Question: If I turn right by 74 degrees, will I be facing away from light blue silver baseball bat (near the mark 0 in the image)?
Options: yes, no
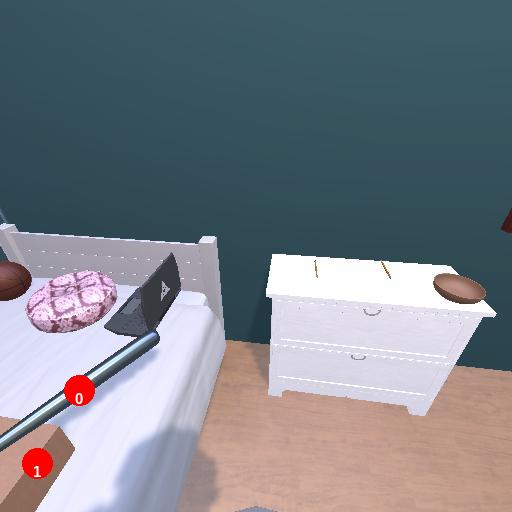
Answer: yes